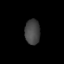
Tissue: lung
Cell type: Epithelial cells
Senescence score: 0.236
Nuclear area (px): 374
Mean DAPI intensity: 68.356